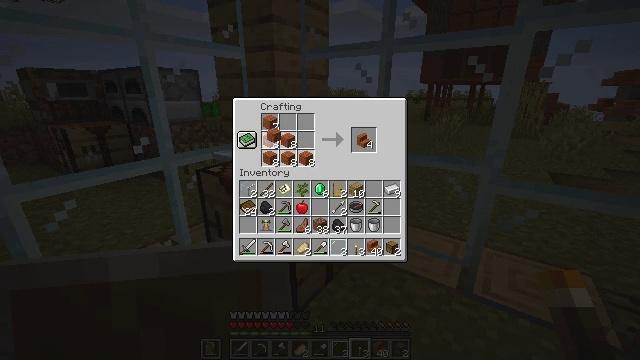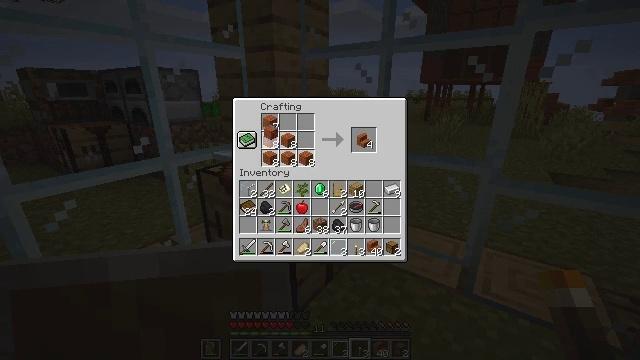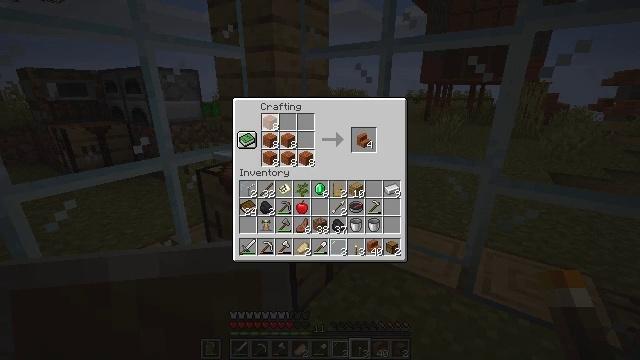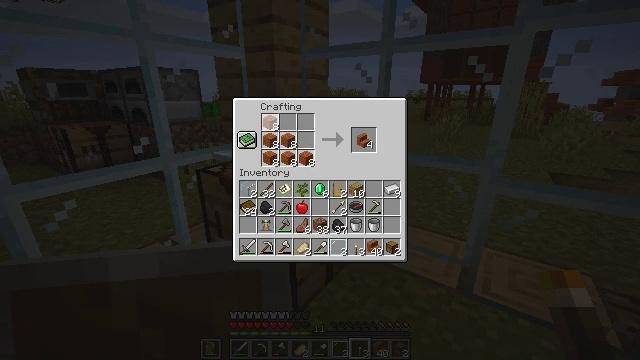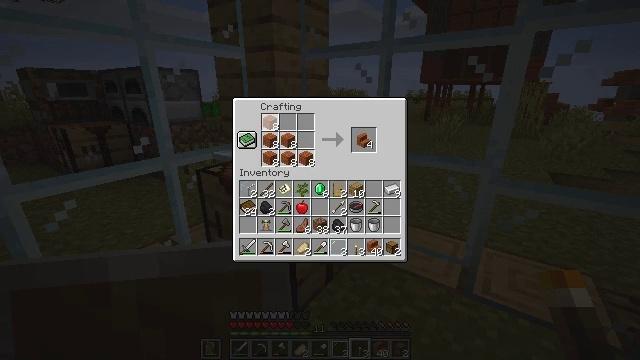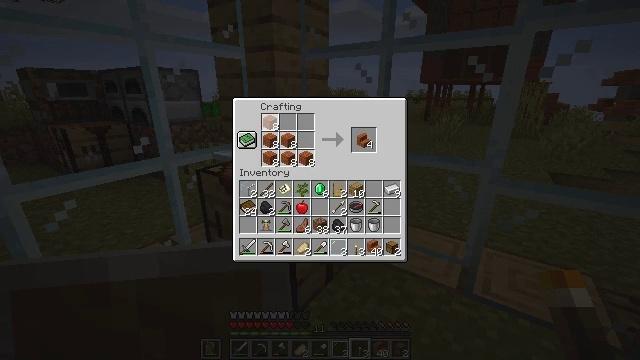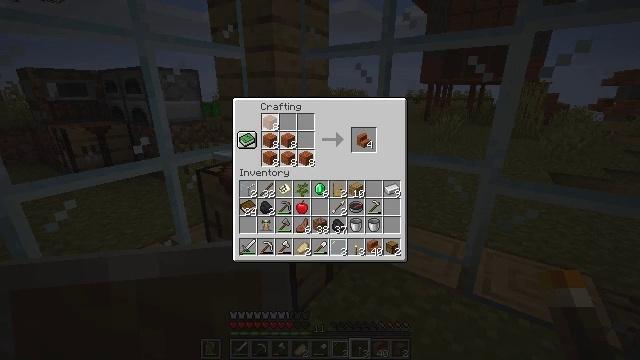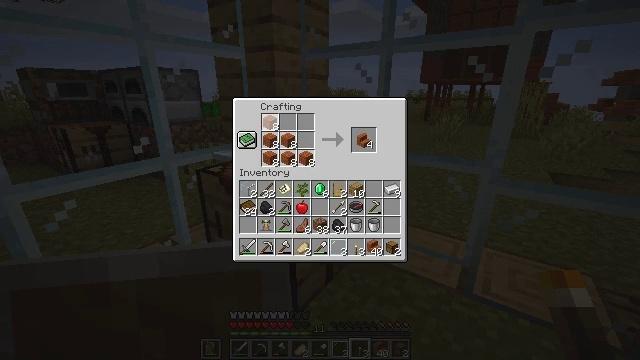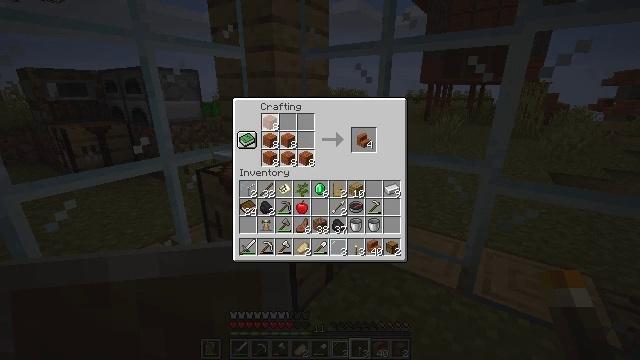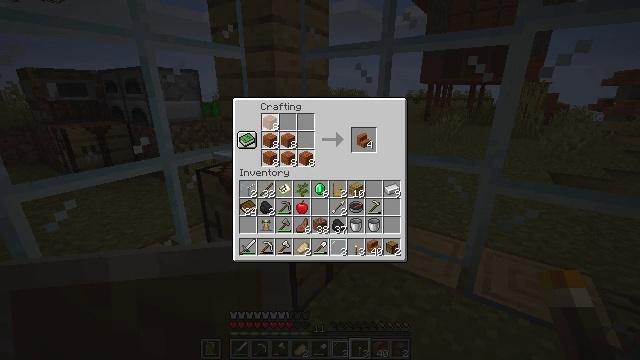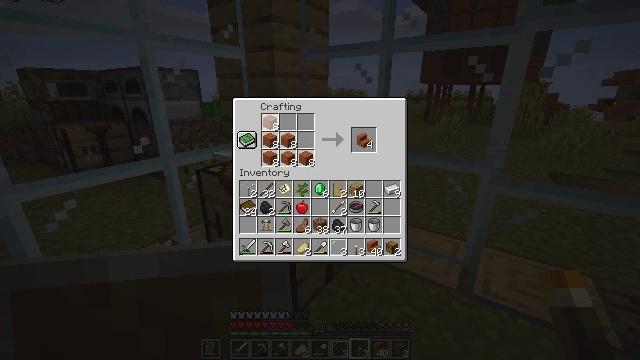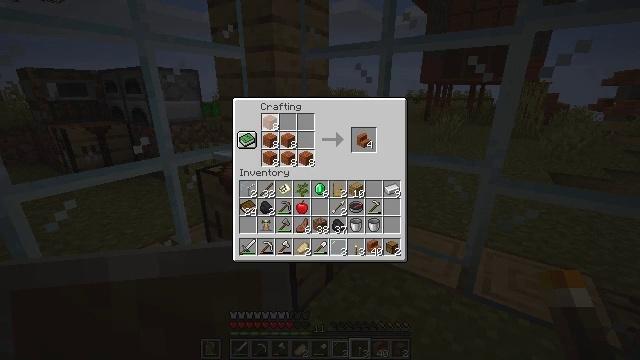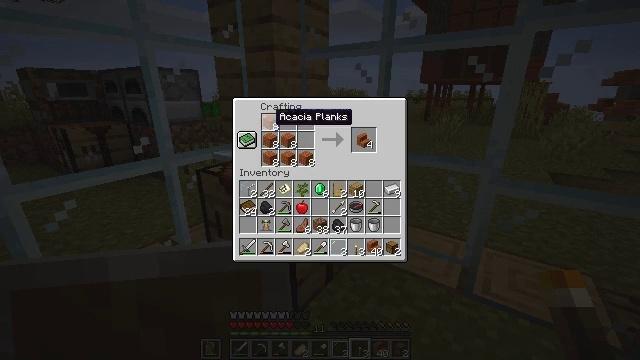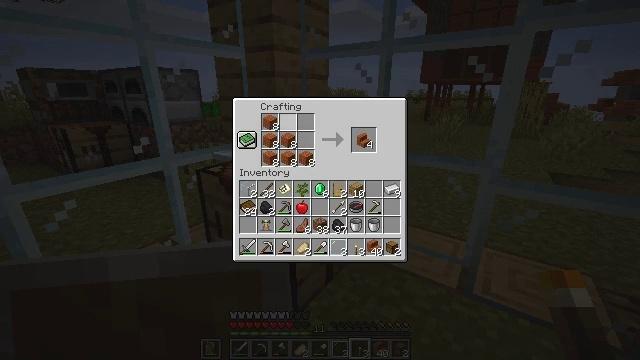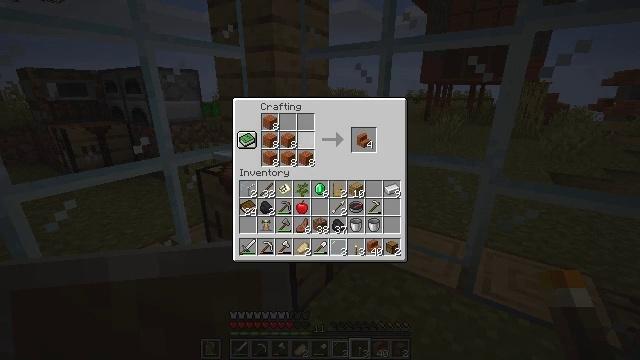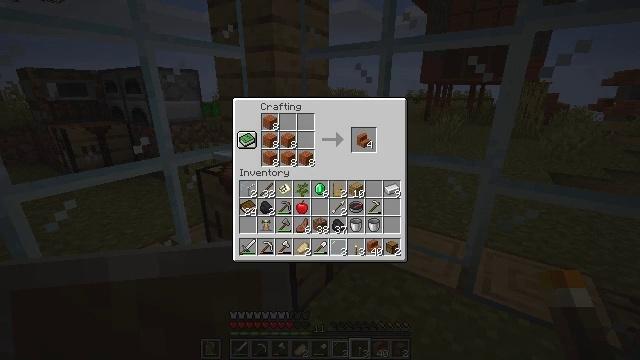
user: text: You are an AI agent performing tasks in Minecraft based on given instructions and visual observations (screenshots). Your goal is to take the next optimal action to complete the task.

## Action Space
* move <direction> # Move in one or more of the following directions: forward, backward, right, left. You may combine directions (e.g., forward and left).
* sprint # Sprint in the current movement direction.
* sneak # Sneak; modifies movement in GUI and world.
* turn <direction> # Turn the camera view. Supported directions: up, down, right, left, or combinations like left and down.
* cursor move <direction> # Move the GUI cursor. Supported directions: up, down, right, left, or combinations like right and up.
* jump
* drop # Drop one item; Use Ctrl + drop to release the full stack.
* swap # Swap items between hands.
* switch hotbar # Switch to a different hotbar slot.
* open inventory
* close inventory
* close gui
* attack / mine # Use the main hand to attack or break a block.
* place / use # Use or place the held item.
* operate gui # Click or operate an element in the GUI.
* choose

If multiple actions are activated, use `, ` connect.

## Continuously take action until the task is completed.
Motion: motion action
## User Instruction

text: Make acacia stairs with acacia planks.
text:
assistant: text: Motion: operate gui
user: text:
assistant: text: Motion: operate gui
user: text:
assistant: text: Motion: operate gui
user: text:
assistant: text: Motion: operate gui
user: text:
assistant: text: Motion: operate gui
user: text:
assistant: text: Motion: operate gui
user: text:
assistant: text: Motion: operate gui
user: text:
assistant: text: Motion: operate gui
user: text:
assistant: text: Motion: operate gui
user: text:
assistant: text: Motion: operate gui
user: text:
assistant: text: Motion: operate gui
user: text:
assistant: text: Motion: no_op
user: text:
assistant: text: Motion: cursor move right
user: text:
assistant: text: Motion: cursor move right and down
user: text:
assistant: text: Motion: cursor move right
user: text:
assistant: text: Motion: cursor move right
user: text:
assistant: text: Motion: cursor move right
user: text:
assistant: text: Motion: cursor move right
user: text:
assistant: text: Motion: no_op
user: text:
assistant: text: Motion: no_op
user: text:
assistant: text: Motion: sneak
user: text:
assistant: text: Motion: sneak
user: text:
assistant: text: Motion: sneak, operate gui
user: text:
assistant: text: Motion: sneak, operate gui
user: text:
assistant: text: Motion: sneak
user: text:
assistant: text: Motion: sneak
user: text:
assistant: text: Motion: sneak
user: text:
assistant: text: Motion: sneak